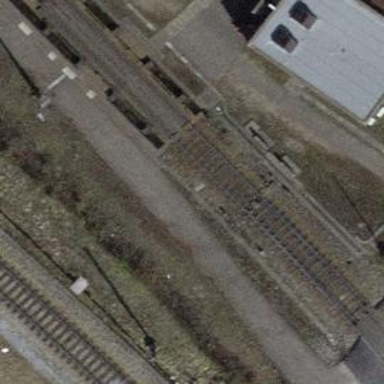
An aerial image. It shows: Railway yard with one track. The yard has beam retarder.